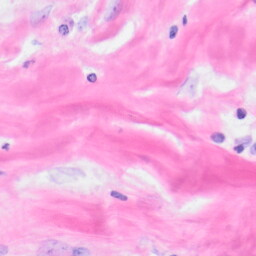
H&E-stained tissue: Kidney